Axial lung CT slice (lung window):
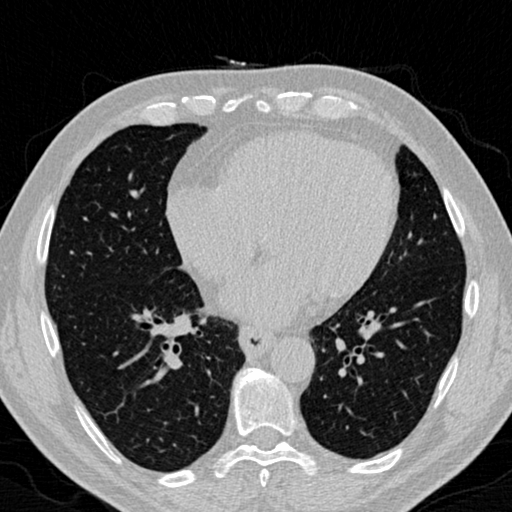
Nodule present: no